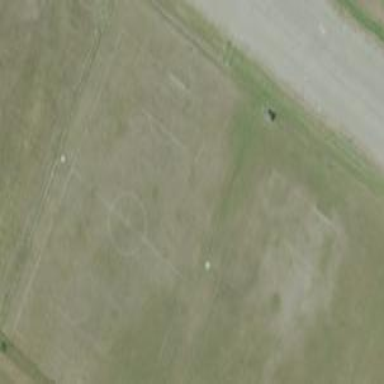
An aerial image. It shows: Soccer pitch for leisureland activities.